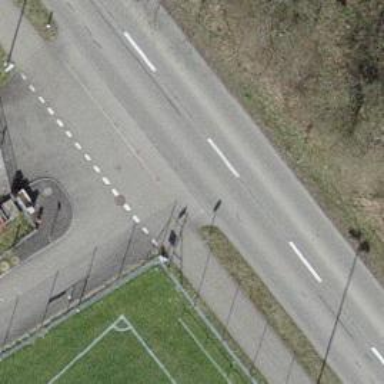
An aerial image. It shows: Bus stop with platform for public transport.